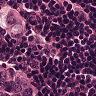
Metastatic tissue present: yes